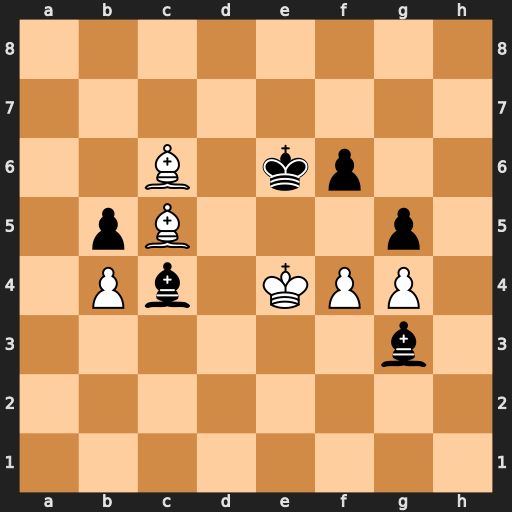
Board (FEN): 8/8/2B1kp2/1pB3p1/1Pb1KPP1/6b1/8/8
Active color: w
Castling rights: -
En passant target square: -
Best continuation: f5+ Kf7 Bd5+ Bxd5+ Kxd5